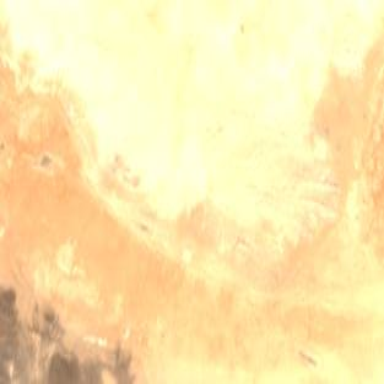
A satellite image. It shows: Salt desert landscape.